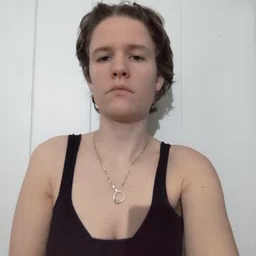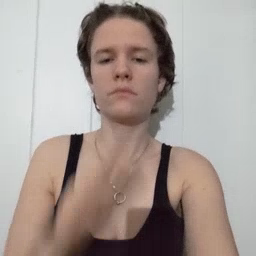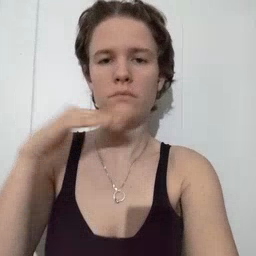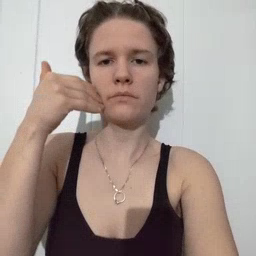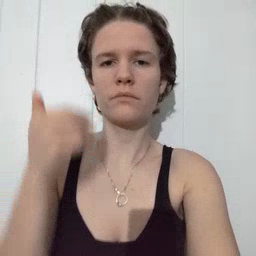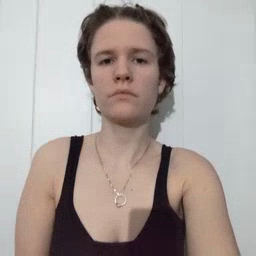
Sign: smile